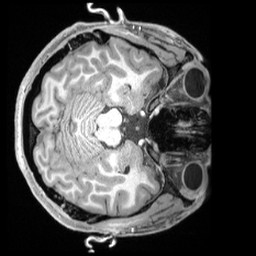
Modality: T1w
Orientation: axial
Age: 28
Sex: female
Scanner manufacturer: siemens
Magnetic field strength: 3 T
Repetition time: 2.4 s
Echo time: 0.00226 s